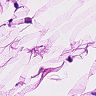
Metastatic tissue present: no